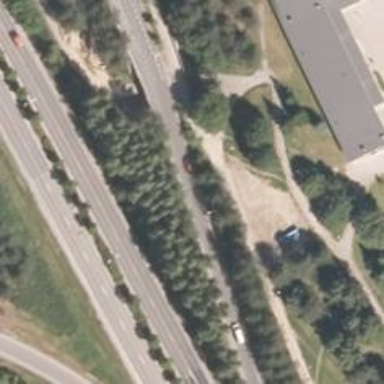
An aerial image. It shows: Primary link highway with asphalt surface.